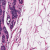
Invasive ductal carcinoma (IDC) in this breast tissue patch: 0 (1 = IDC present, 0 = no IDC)